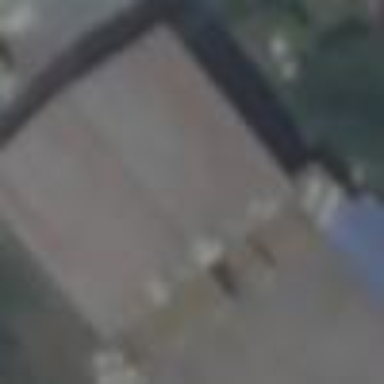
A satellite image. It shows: Building designed as airport hangar.